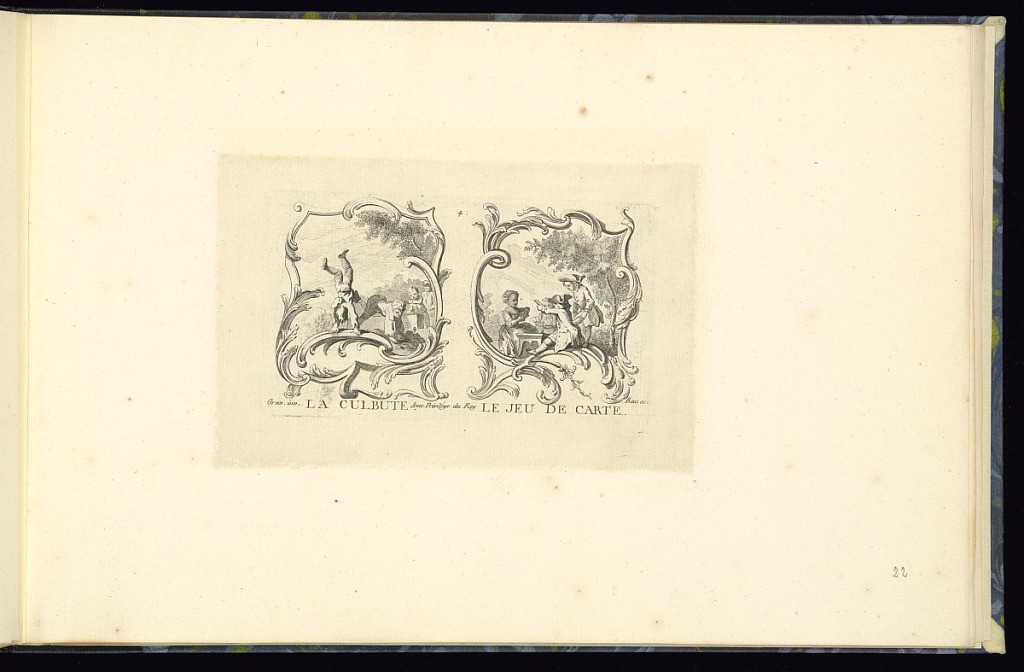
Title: LA CULBUTE / LE JEU DE CARTE
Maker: Jacques Bacheley, French, 1712 – 1781
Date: mid- 18th century
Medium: etching on paper
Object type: Print
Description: Fourth plate from a series of twelve scenes depicting children's games, framed within decorative rococo cartouches, two per plate, side-by-side. The left-hand side shows a group of boys playing and tumbling in a landscape. The right-hand scene shows a group of children playing cards in a landscape. The titles are lettered below each frame, the plate is signed and numbered.